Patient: sex M, age 50
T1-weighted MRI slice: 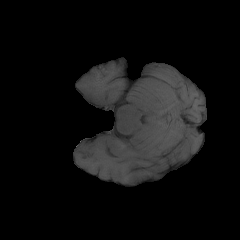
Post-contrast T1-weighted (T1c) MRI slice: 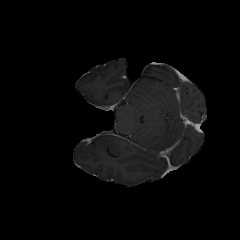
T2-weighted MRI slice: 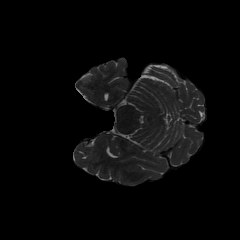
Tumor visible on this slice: no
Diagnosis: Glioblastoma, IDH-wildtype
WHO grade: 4